Question: Is there a way to change the color of the highlighted text when using the Incremental Search (++)?
When using dark styles (Obsidian below), the highlighted text is not really visible:

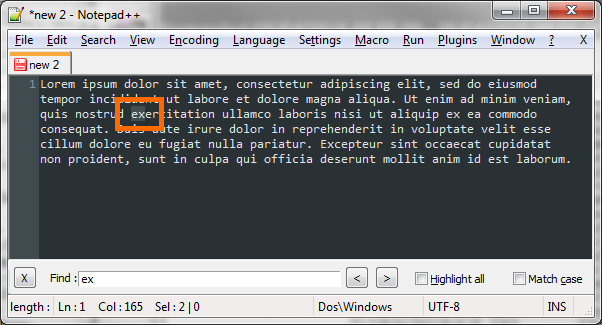
Answer: <URL>
The highlight color for the incremental search is the same as the one for the selected text. You can change it in the Style Configurator window by changing the background color of the "Selected text colour":